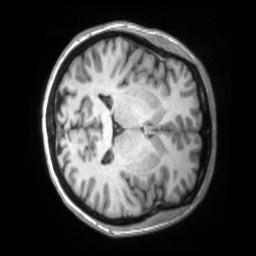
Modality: T1w
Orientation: axial
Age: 35
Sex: female
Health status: ill
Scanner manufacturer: siemens
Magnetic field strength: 3 T
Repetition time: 2.2 s
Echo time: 0.00157 s